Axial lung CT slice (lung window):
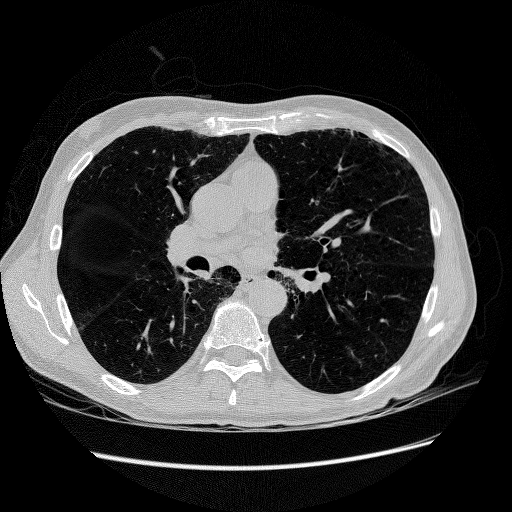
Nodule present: no